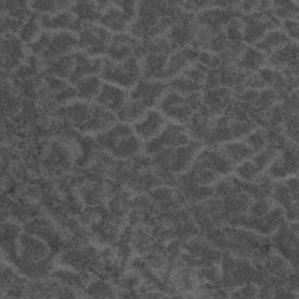
Label: frost